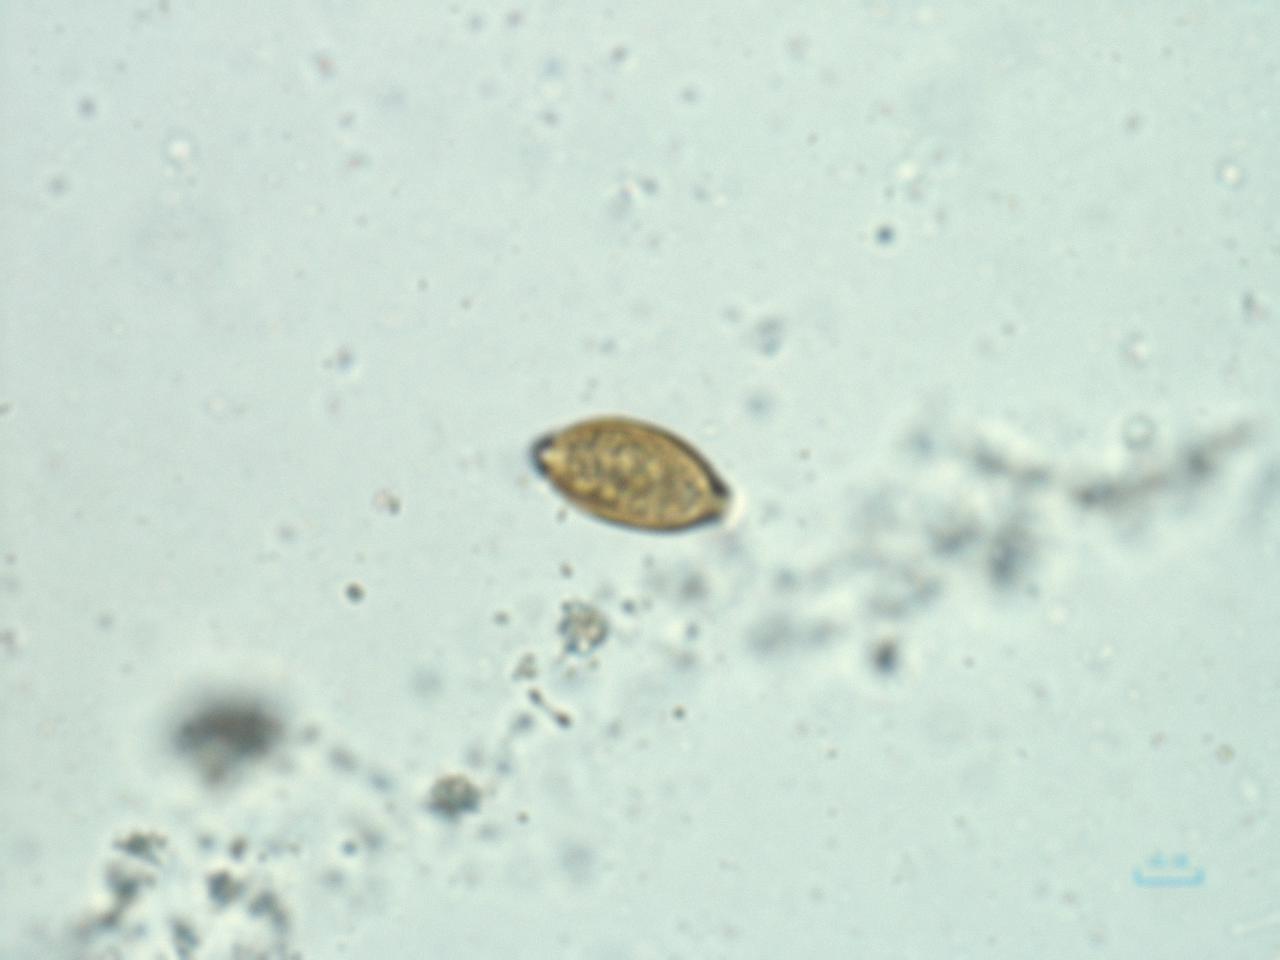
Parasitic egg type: Trichuris trichiura